Chest X-ray:
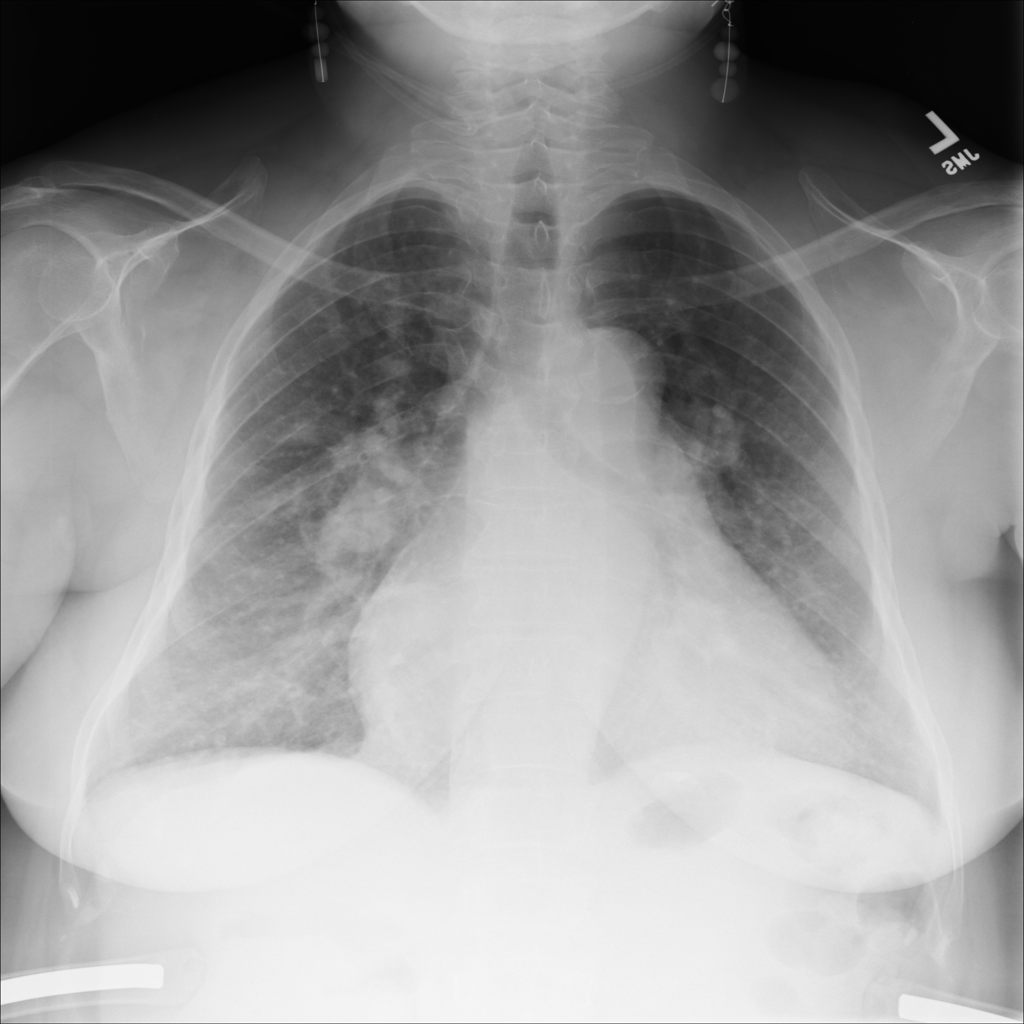
Findings: Cardiomegaly, Nodule
No abnormal finding: no